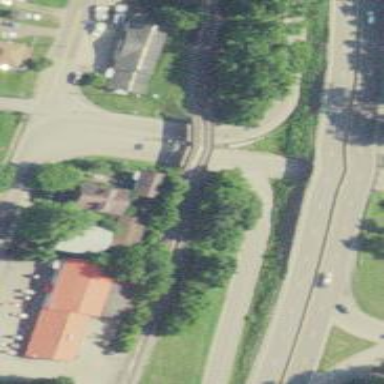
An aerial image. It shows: Railway track.